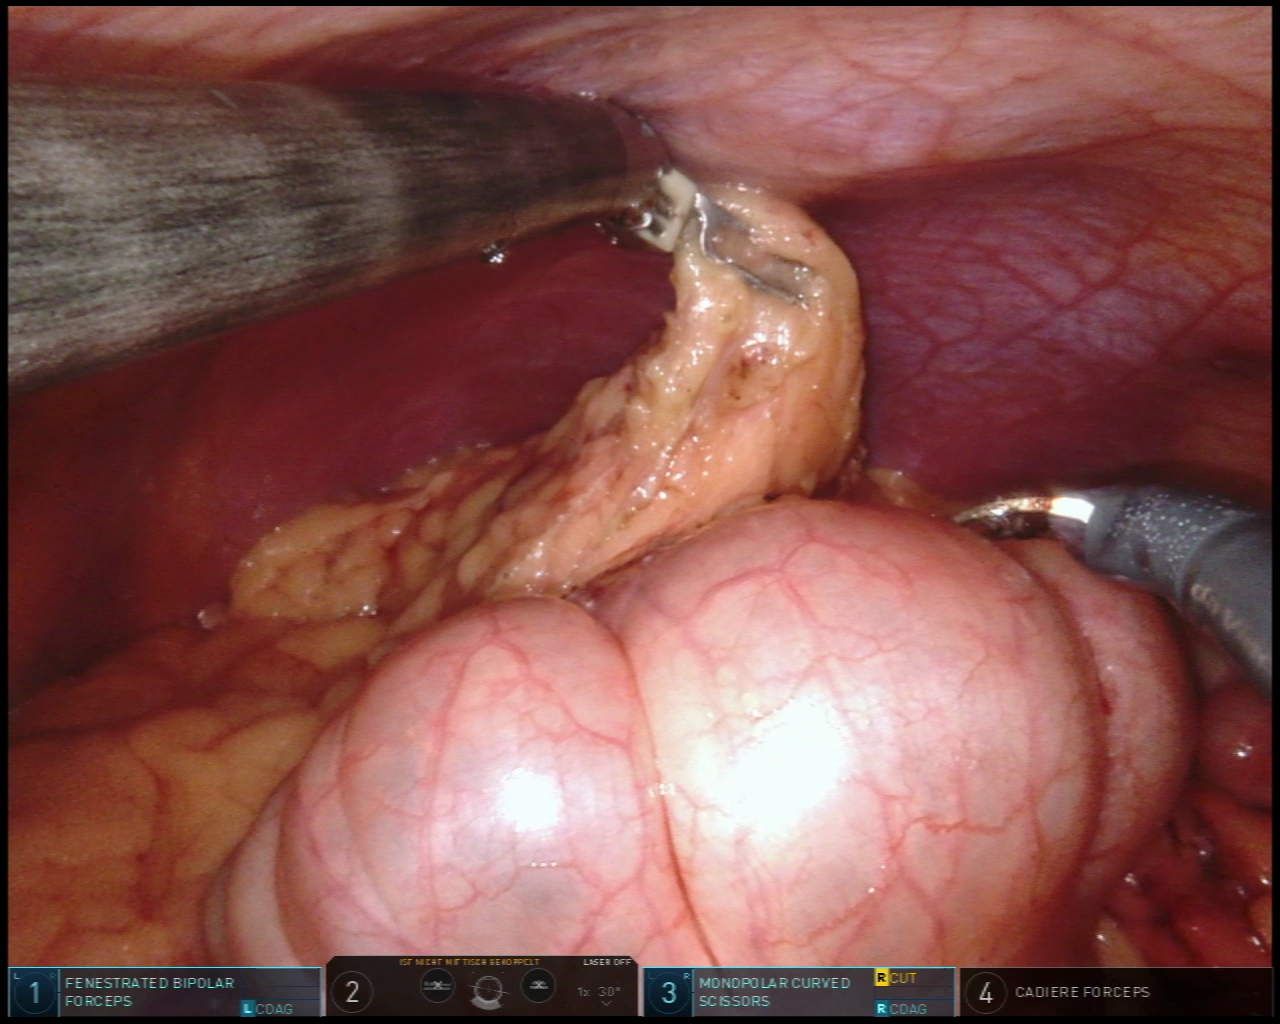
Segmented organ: colon
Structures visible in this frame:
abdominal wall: yes
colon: yes
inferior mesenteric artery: no
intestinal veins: no
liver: no
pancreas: no
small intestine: no
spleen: no
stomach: no
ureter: no
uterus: no
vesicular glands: no